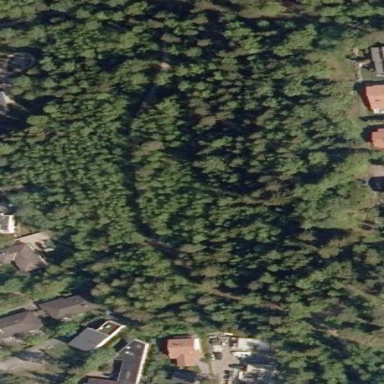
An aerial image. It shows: Evergreen needle-leaved forest.